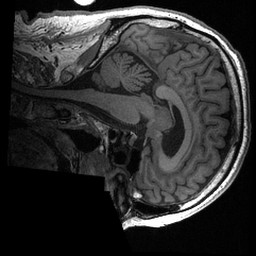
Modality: T1w
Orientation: sagittal
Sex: male
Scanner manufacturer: ge
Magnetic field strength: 3 T
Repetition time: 0.0064 s
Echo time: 0.00281 s